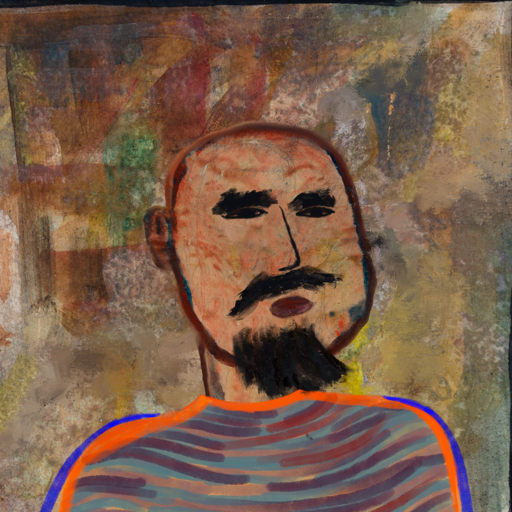
Background: Mosgoul, Head And Neck Side: Orphan, Face Side: Mosgoul, Bust: Experience, Hair Side: Blank, Head Accessory: Blank, Second Necklace: Blank, Necklace: Blank, Baby: Blank